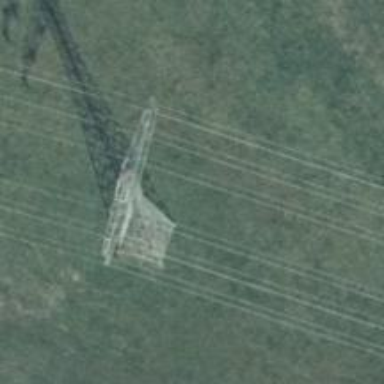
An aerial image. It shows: Towering power structure.